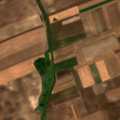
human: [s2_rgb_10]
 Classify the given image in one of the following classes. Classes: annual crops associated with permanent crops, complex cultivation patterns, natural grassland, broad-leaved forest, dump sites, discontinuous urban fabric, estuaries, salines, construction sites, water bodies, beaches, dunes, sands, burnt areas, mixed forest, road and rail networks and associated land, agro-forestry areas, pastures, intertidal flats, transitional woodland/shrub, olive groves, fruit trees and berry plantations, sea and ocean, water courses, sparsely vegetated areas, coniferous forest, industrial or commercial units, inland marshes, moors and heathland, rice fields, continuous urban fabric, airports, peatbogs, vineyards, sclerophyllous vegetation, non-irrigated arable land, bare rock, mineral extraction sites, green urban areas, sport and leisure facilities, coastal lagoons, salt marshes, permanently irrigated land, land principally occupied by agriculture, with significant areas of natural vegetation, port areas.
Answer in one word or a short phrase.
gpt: non-irrigated arable land, transitional woodland/shrub